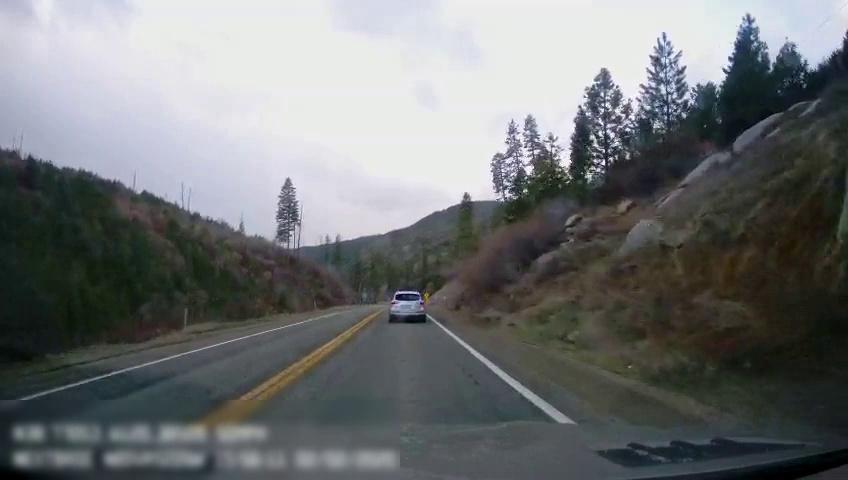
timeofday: Day
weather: Cloudy
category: Drivable Space
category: Vehicles | Car
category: Lanes | Current Lane
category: Lanes | Current Lane
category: Lanes | Opposite Lane